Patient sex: M
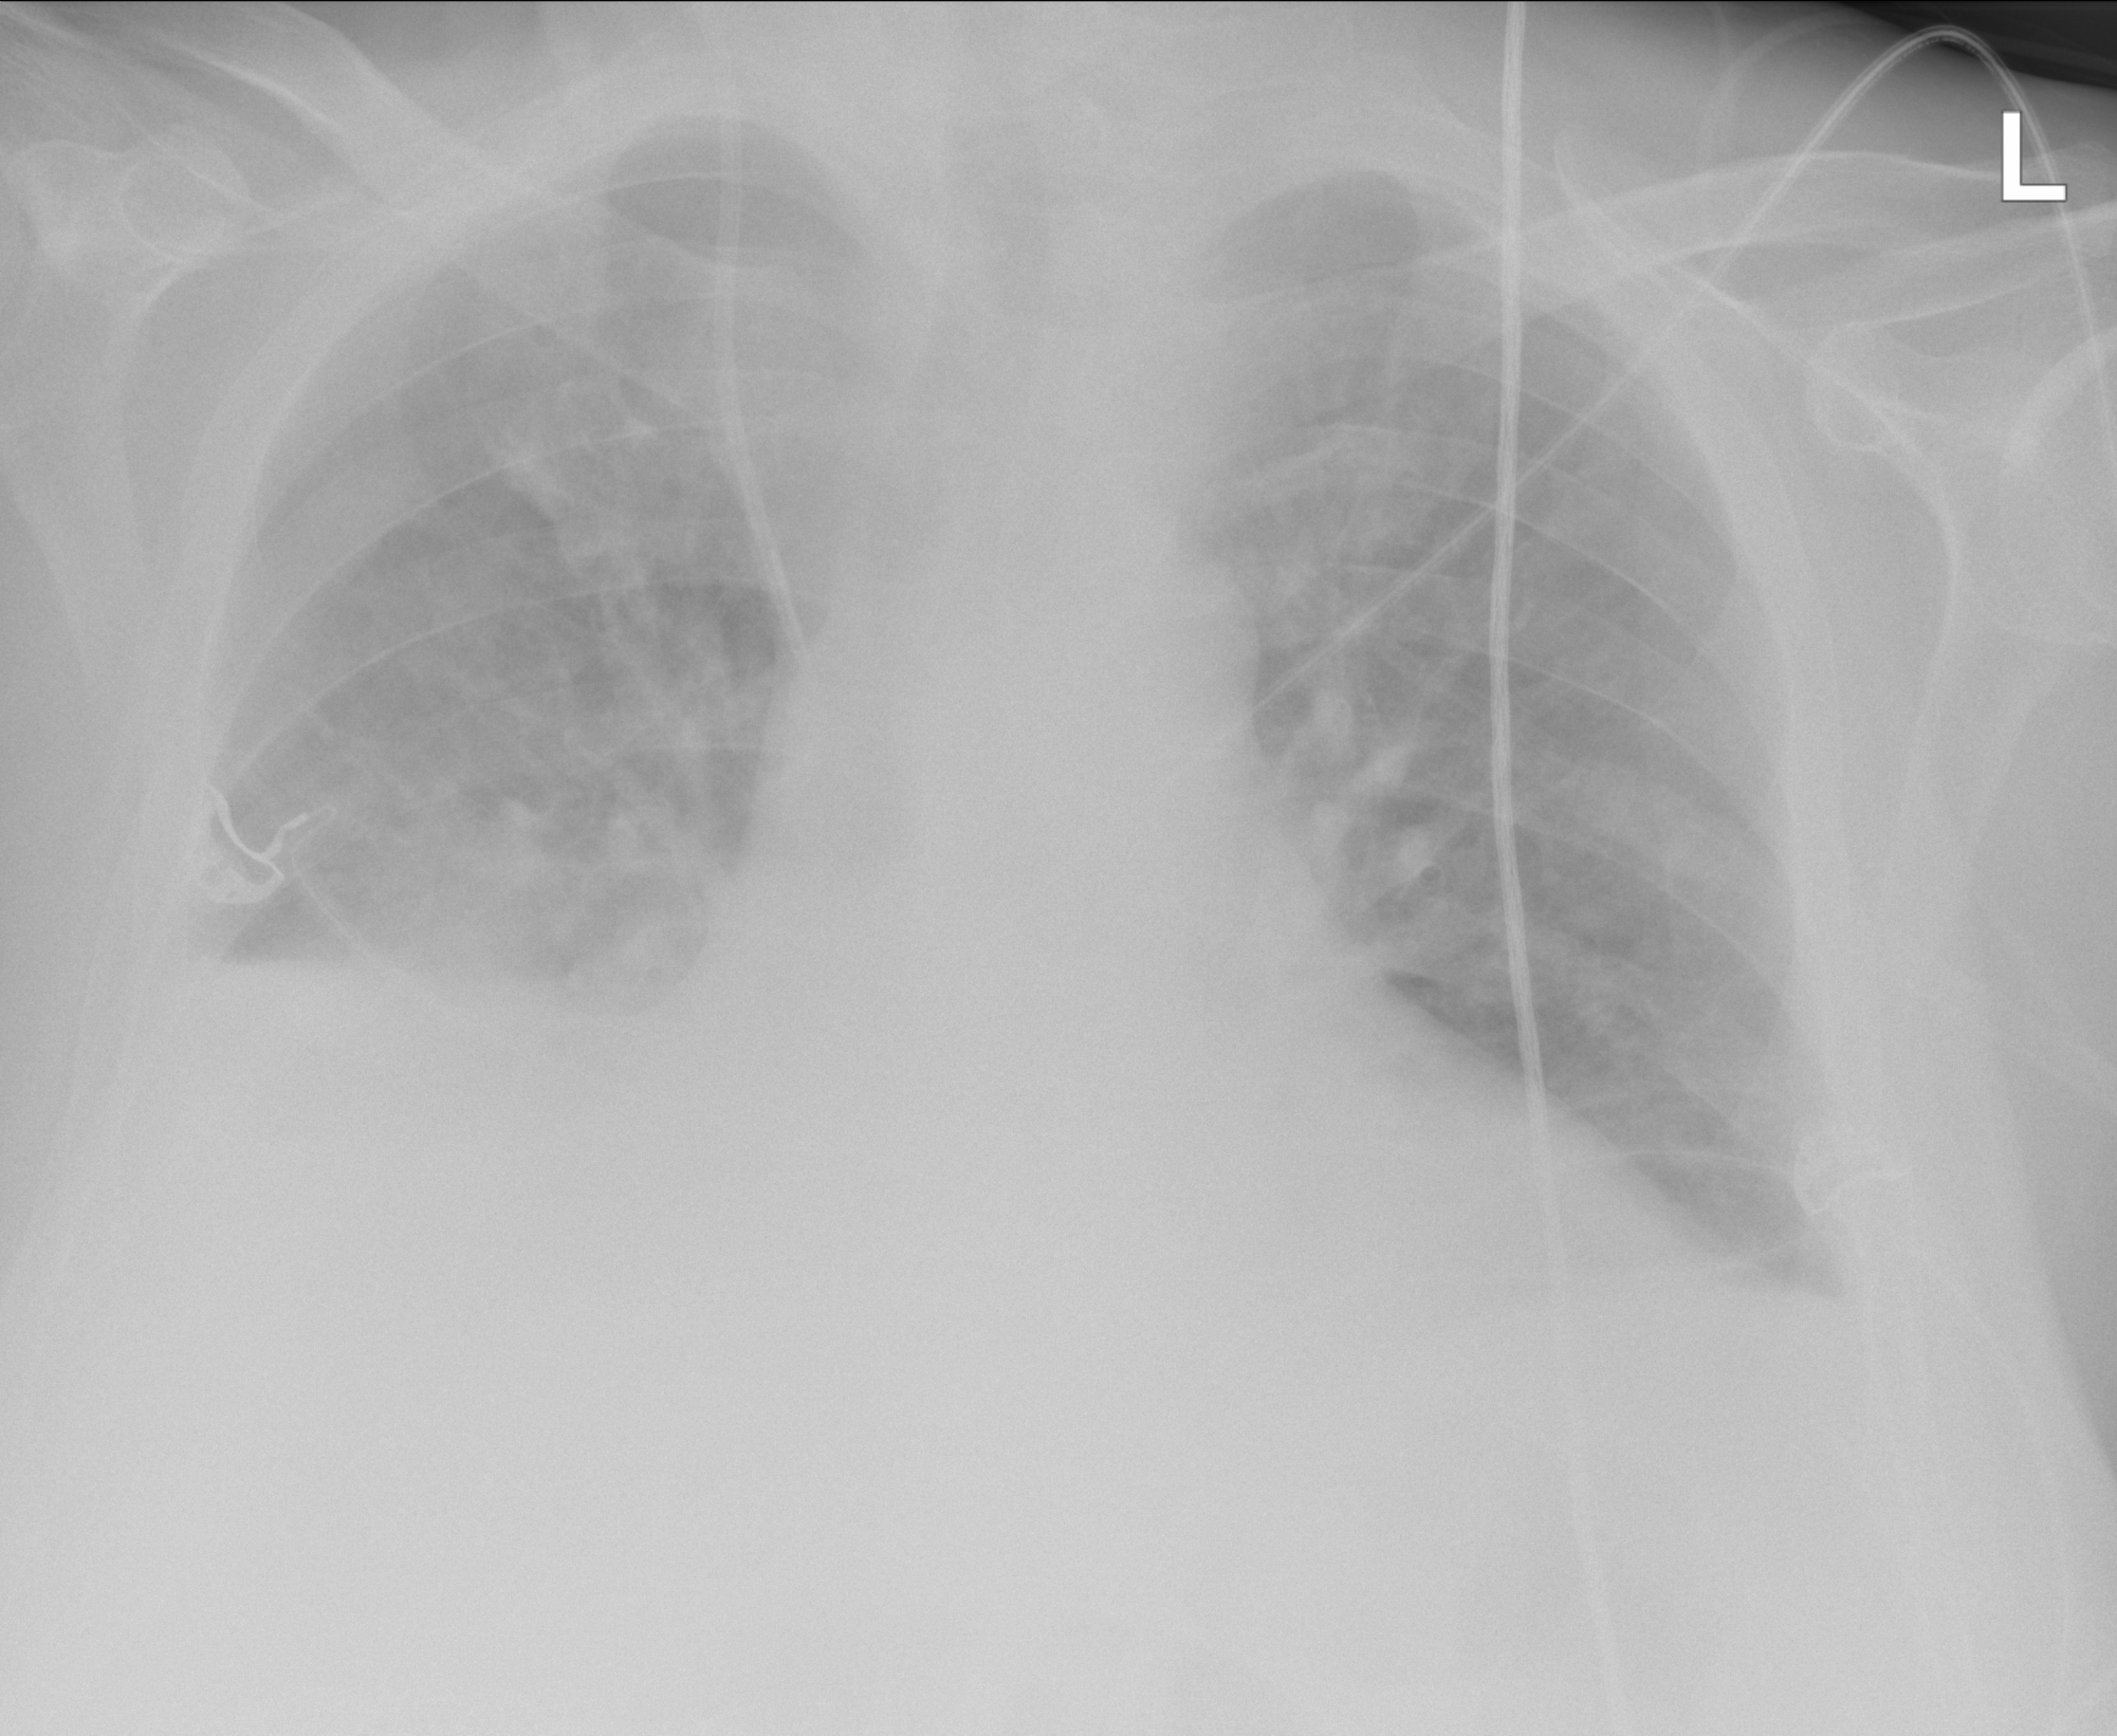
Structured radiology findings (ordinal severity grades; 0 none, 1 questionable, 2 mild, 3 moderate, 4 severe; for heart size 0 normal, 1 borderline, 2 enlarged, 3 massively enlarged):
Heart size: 2
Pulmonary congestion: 1
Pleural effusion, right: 3
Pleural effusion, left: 2
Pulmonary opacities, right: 3
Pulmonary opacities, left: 0
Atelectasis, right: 1
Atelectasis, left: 0